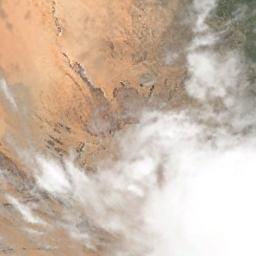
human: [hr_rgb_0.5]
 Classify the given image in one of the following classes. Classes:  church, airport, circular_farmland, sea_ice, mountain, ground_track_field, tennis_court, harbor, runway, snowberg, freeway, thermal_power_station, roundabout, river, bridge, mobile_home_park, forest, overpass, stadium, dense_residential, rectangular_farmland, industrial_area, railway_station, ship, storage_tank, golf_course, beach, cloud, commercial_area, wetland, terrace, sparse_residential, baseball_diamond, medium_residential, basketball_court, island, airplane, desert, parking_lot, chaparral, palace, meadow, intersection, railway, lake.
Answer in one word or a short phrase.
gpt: cloud